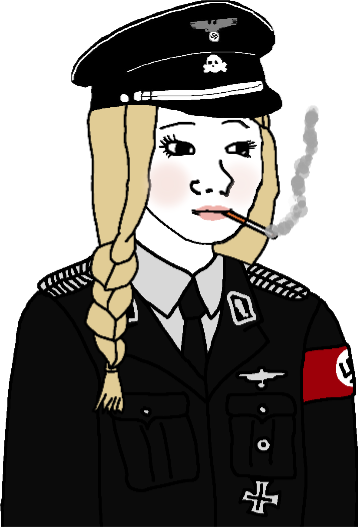
Label: 5_Trad_Wife